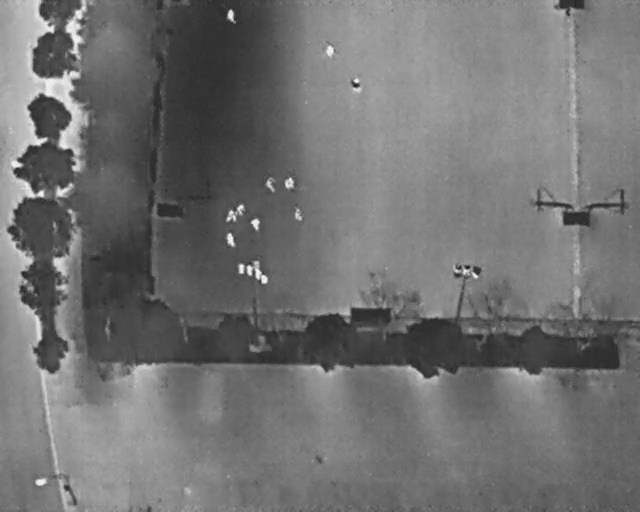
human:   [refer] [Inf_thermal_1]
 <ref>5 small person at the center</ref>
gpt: <box>[[44, 34, 46, 36, 2], [38, 42, 40, 44, 2], [36, 40, 38, 41, 2], [34, 40, 36, 43, 2], [39, 51, 41, 52, 2]]</box>

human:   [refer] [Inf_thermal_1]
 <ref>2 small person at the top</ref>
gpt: <box>[[35, 2, 37, 3, 170], [50, 9, 52, 11, 2]]</box>

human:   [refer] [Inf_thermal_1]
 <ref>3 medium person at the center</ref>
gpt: <box>[[40, 34, 43, 37, 2], [45, 40, 47, 42, 2], [34, 45, 37, 47, 2]]</box>